Brain MRI, t2w sequence, axial 2D slice.
Patient: age 38, sex F, weight 78 kg, height 1.78 m
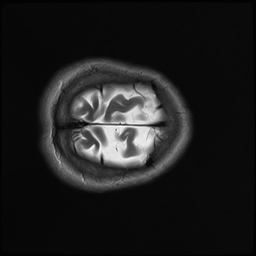